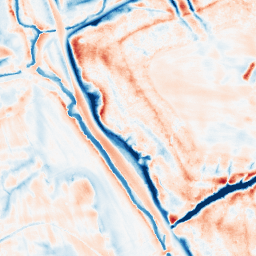
Category: trend_removal
Decomposition family: local_polynomial
Decomposition parameters: window_size: 21
degree: 1
Upsampling method: regularized
Upsampling parameters: scale: 4
lambda_reg: 0.001
Upsampling scale: 4